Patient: sex M, age 60
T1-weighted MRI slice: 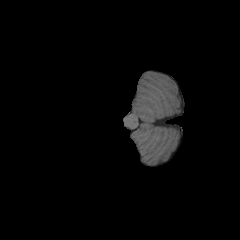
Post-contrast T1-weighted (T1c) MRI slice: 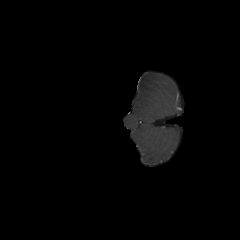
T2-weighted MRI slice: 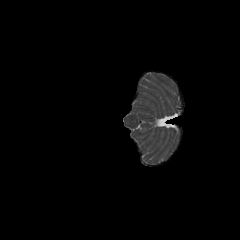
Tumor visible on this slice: no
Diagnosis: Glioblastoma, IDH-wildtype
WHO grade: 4